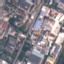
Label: Industrial